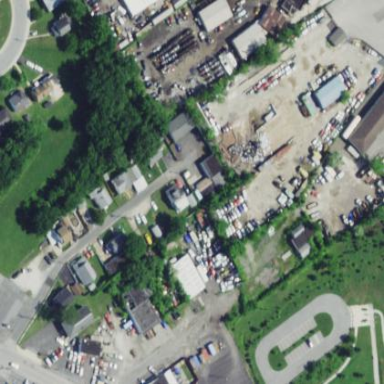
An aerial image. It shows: Commercial area.